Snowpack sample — Loveland Pass, Silver Plume, Colorado, USA (12/14/25, 10:50 AM MST)
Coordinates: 39.664, -105.882
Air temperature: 36 °F
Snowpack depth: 67 cm
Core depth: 30 cm
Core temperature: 42.8 °F
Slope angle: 6°, slope face: 326°
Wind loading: low
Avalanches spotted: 0
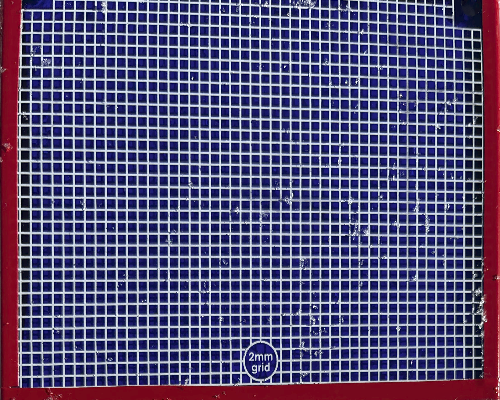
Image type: profile
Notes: No avalanches spotted, very late start to the season with minimal snowpack